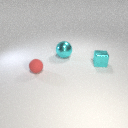
small cyan metal cube in front of large cyan metal sphere